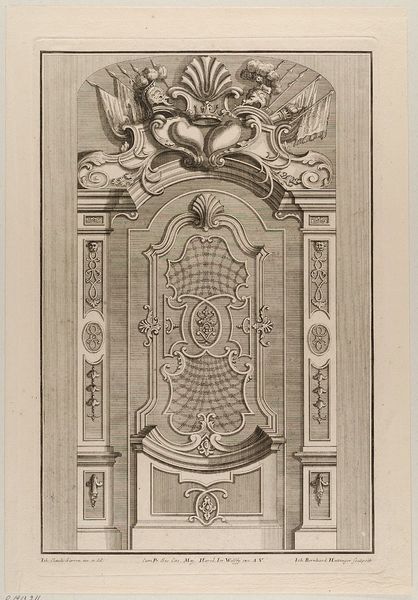
Titel: Türen mit geschnitzten Verzierungen
Künstler: Jeremias Wolff Erben
Standort: Hamburg
Institution: Museum für Kunst und Gewerbe Hamburg
Schlagwörter: braun, holz, ornament, barock, papier, fahnen, grafik, graphik, ornamente, fotografie, photographie, maske, druckgraphik, druckgrafik, radierung, helm, ritter, laubwerk, blattwerk, standarten, vertikal, bandelwerk, reproduktionen, barockzeit, barockzeitalter, druckerzeugnisse, tür, ornamentstich, vorlageblätter, trophäe